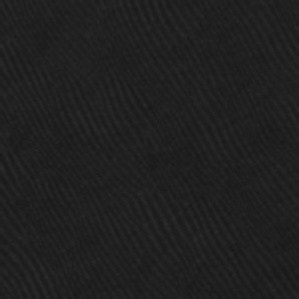
Label: frost